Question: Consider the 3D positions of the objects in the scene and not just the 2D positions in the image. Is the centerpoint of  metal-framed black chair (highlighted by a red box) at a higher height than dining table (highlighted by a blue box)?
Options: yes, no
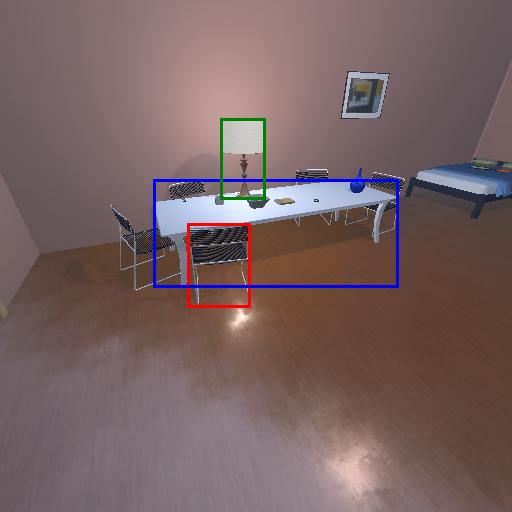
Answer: yes